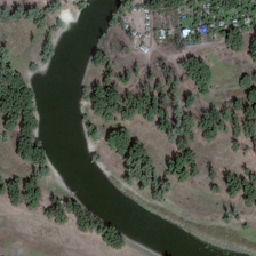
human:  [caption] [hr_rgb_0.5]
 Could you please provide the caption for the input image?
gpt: House and trees around the green river.

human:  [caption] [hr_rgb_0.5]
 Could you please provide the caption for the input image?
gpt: There are trees in the shade.

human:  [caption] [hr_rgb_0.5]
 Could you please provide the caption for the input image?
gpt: The house is surrounded by trees and a green river.

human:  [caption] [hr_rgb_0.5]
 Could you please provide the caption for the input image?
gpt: Green tree on land.

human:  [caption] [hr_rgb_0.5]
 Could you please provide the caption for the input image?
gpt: is trees around the house and a green river.